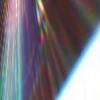
Label: sunburn